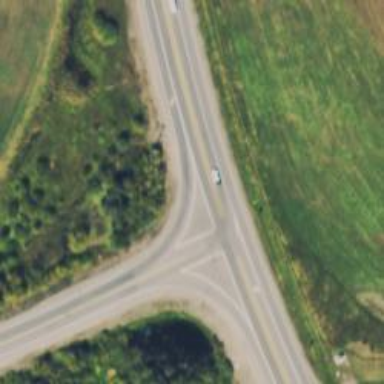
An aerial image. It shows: Asphalt trunk link road.